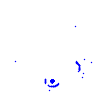
Particle: electron